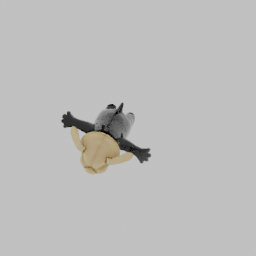
Label: animals